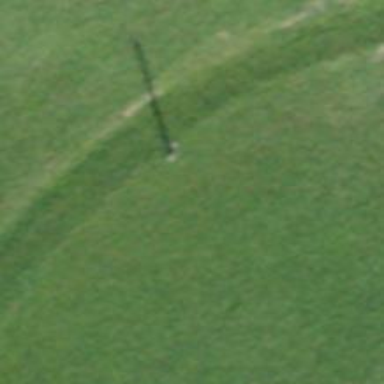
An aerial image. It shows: Minor power line.